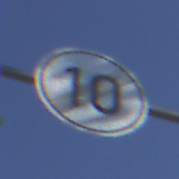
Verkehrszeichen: EndeGeschwindigkeit10
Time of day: MorningAfternoon
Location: Outdoor (Nature)
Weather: Clear
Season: NotSpecified
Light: Natural